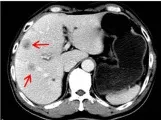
Changes in imaging throughout the treatment period. (E-H) CT scans of the abdomen at different times.
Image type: radiology (ct)